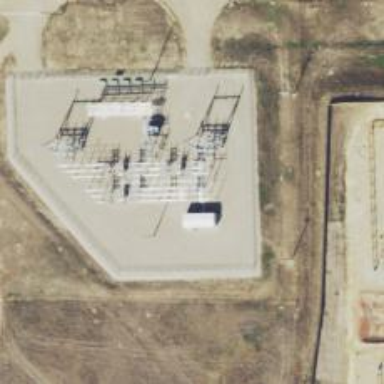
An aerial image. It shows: Switch for power supply.